Field crop: maize
Growth stage: 2
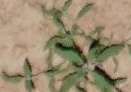
Species: atriplex